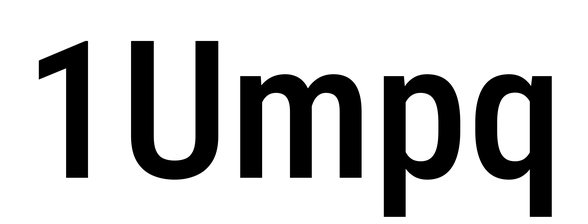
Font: Roboto_Condensed_Medium